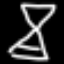
Label: hourglass